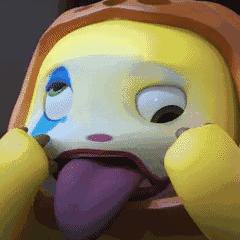
Label: nailong